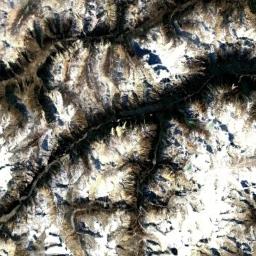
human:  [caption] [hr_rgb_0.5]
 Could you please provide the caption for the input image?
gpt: The snowberg is covered with snow .

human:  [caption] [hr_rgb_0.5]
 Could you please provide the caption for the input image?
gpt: The snow berg is consist of bare land and white snow .

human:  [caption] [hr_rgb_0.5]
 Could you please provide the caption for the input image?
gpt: The white snow on the snow-capped mountains is veined .

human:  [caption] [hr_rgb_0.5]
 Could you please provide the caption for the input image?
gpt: The snowberg is covered with snow and ice in the top and the snowberg consist of lots of ridges and valleys .

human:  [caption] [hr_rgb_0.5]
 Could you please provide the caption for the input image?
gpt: There are snow and some bare land on the snowberg .